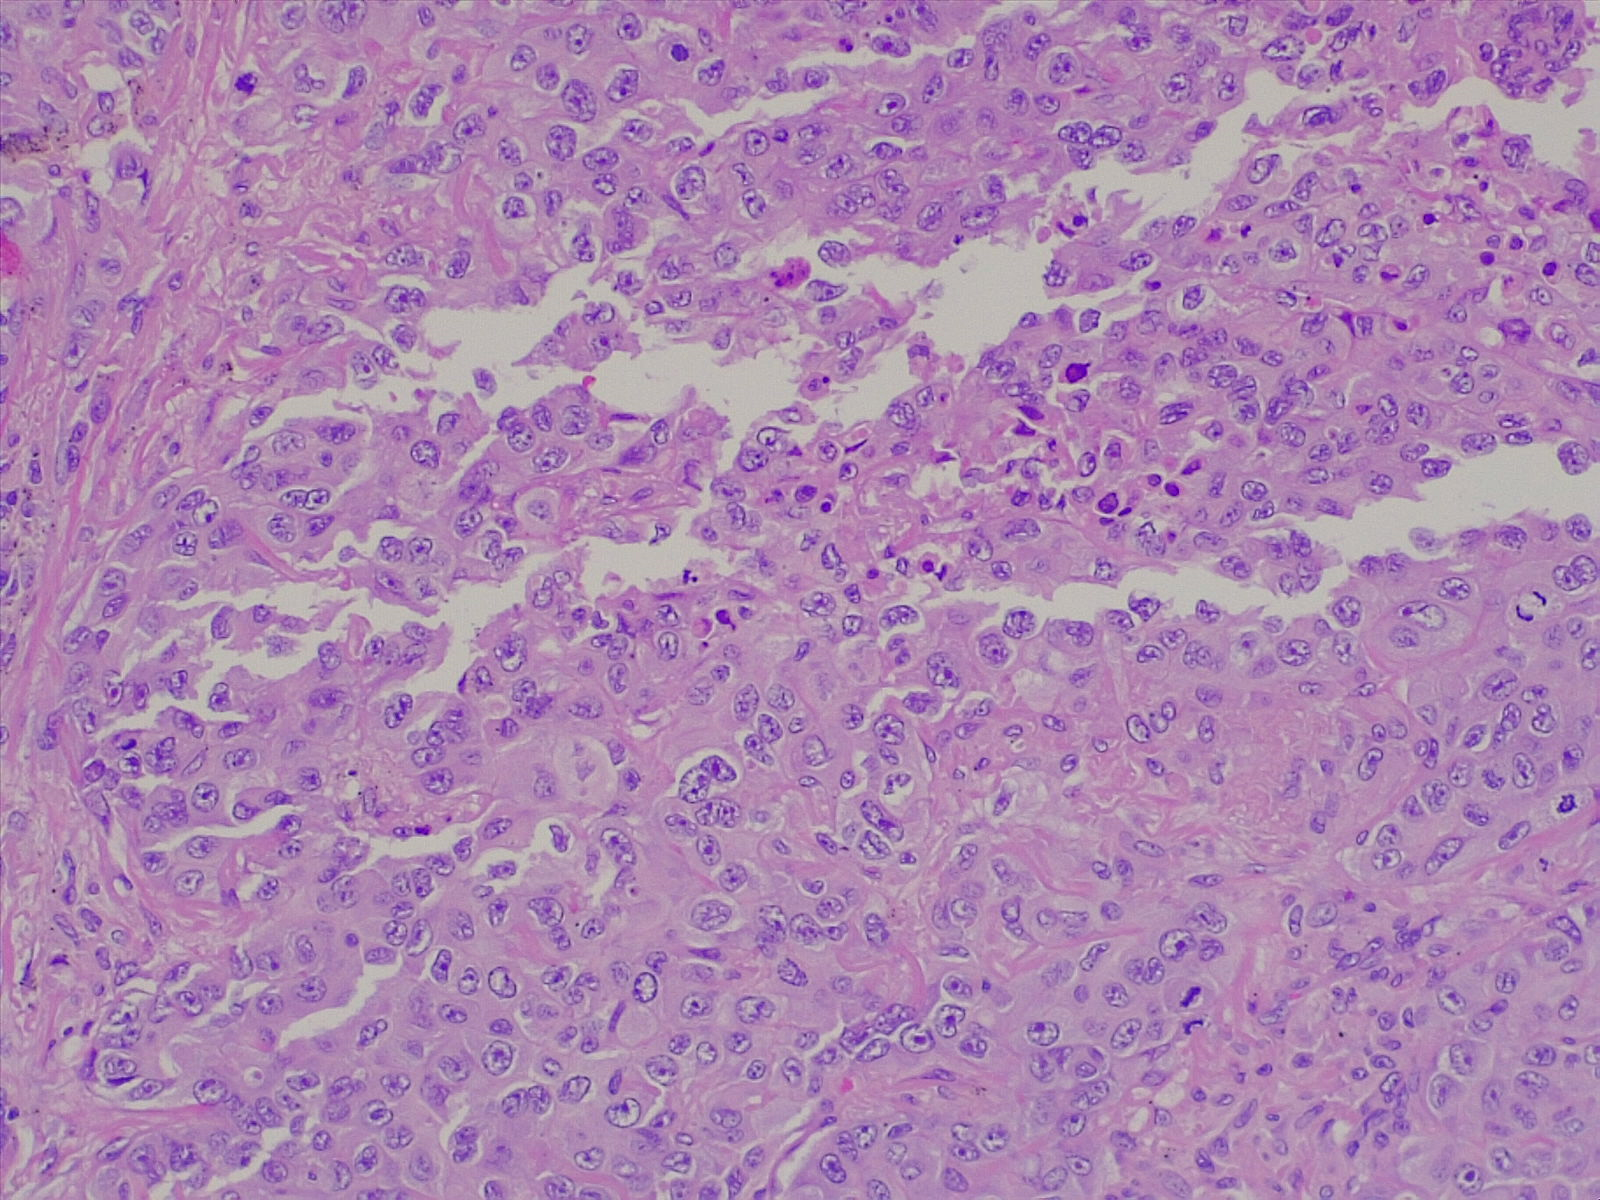
Label: lung adenocarcinoma, poorly differentiated